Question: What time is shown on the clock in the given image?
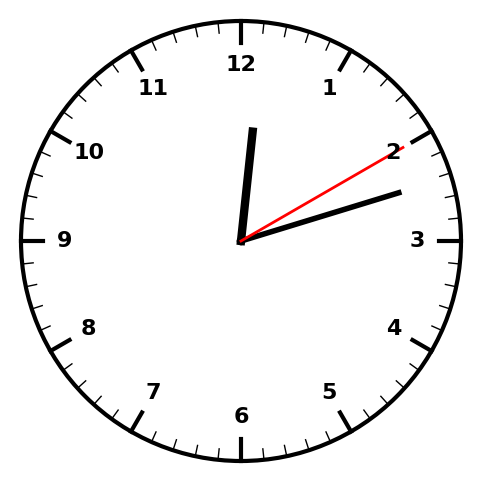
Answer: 12:12:10